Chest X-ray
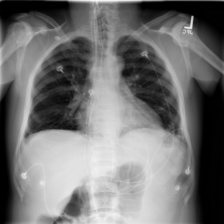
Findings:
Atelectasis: positive
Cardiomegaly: negative
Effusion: negative
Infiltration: negative
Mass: negative
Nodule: negative
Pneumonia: negative
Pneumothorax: negative
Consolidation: negative
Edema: negative
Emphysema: negative
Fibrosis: negative
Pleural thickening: negative
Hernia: negative